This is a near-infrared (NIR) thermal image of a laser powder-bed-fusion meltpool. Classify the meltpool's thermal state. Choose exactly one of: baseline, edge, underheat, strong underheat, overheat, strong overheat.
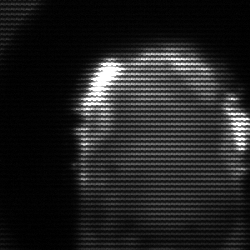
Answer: baseline